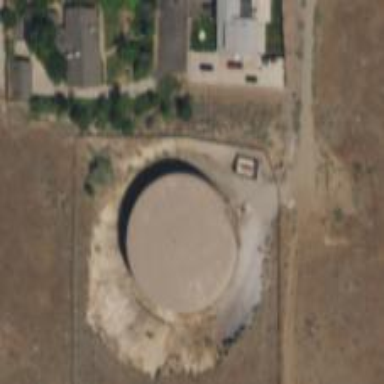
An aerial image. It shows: Storage tank that is man-made.